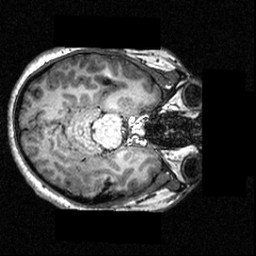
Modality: T1w
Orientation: axial
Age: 20
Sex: female
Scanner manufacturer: siemens
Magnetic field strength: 3.951 T
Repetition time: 1.5 s
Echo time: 0.00335 s